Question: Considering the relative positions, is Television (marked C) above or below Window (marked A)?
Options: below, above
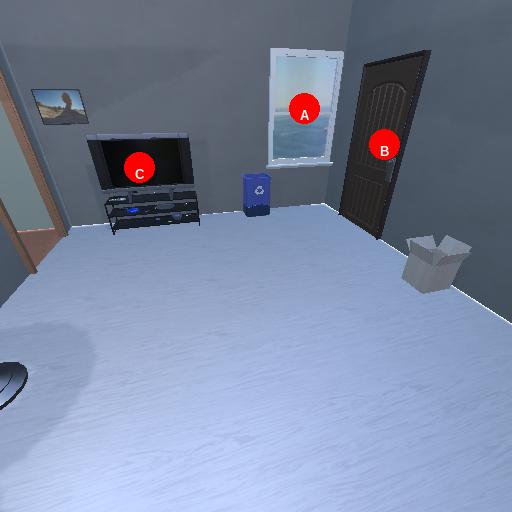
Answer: below